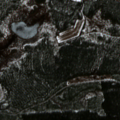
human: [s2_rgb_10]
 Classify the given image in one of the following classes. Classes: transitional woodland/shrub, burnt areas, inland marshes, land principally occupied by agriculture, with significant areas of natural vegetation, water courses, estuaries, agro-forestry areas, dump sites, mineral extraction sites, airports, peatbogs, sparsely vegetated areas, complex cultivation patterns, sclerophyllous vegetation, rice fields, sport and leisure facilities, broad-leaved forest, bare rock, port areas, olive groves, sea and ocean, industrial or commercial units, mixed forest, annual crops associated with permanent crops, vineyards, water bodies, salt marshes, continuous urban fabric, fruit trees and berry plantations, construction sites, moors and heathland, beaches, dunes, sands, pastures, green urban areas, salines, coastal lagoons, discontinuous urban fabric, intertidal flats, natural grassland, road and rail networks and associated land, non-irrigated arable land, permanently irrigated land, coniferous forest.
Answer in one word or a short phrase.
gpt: coniferous forest